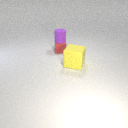
small red rubber cube below small purple rubber cylinder